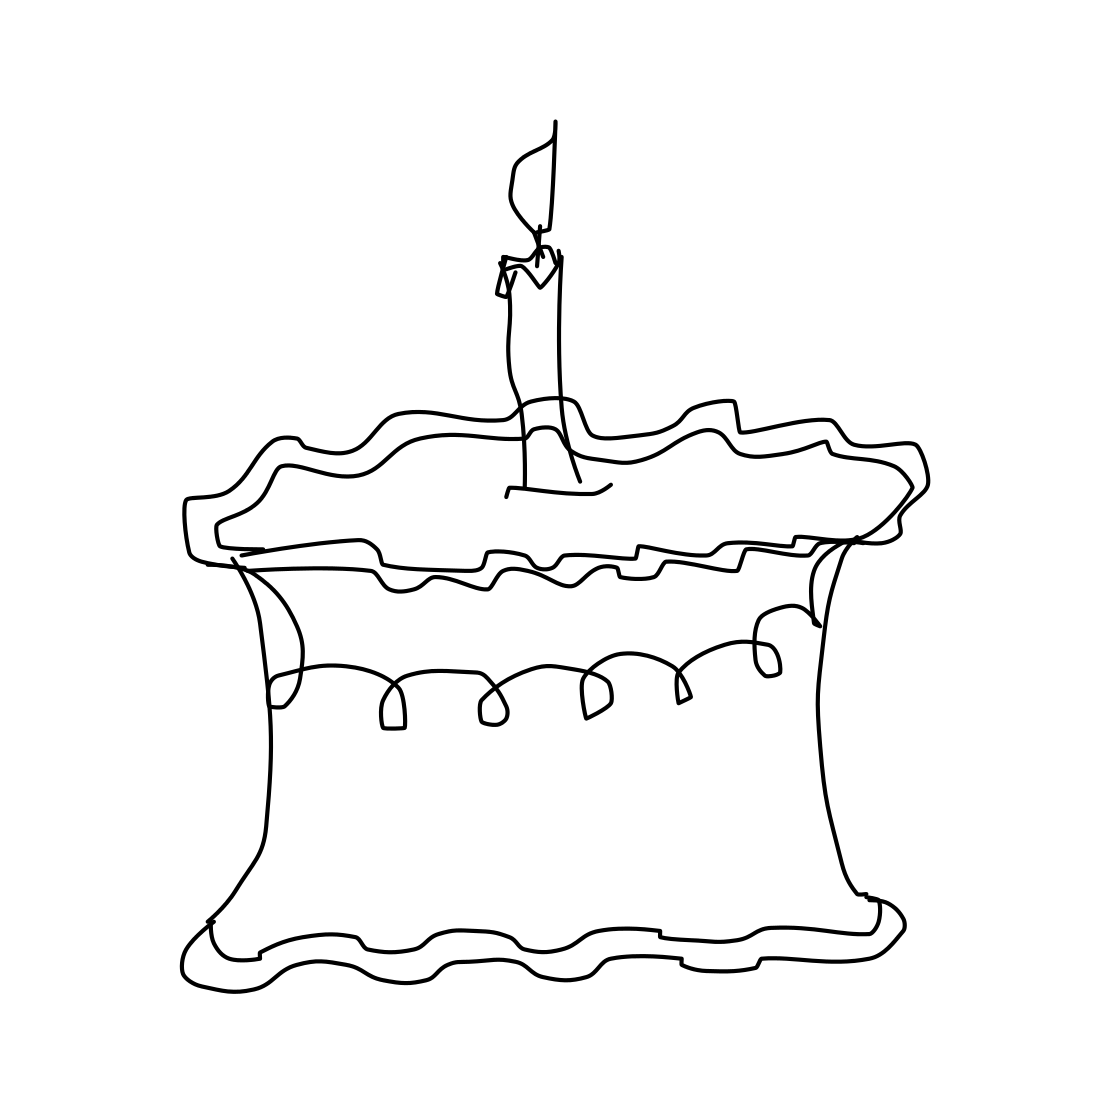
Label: cake